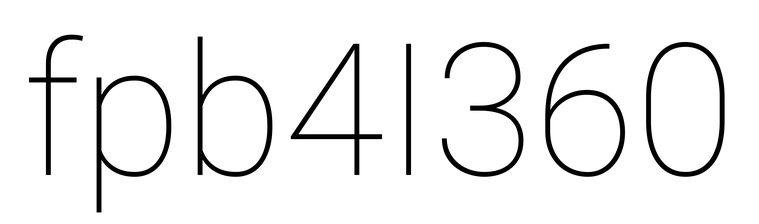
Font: Roboto_Thin